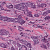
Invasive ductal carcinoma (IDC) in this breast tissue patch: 1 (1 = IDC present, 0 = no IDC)